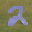
Label: 2